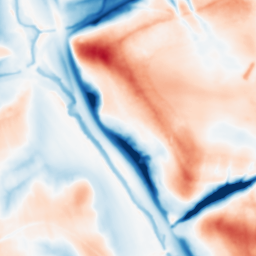
Category: multiscale
Decomposition family: dog_multiscale
Decomposition parameters: sigma_ratio: 1.6
n_scales: 6
base_sigma: 1
Upsampling method: sinc_blackman
Upsampling parameters: scale: 2
kernel_size: 8
Upsampling scale: 2